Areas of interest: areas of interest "COMAC Shanghai Aviation Industry (Group) Co., Ltd. Basketball Court"
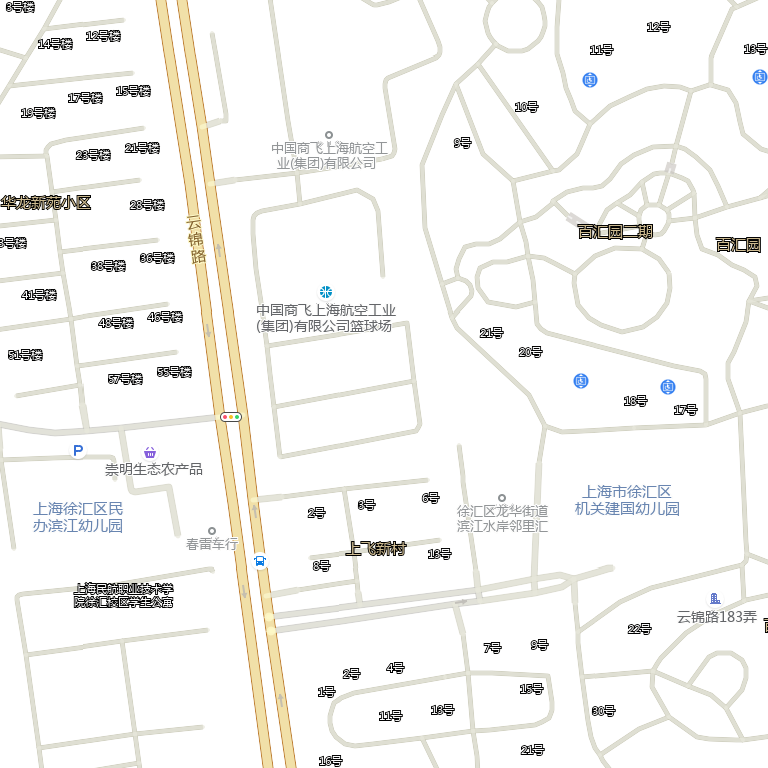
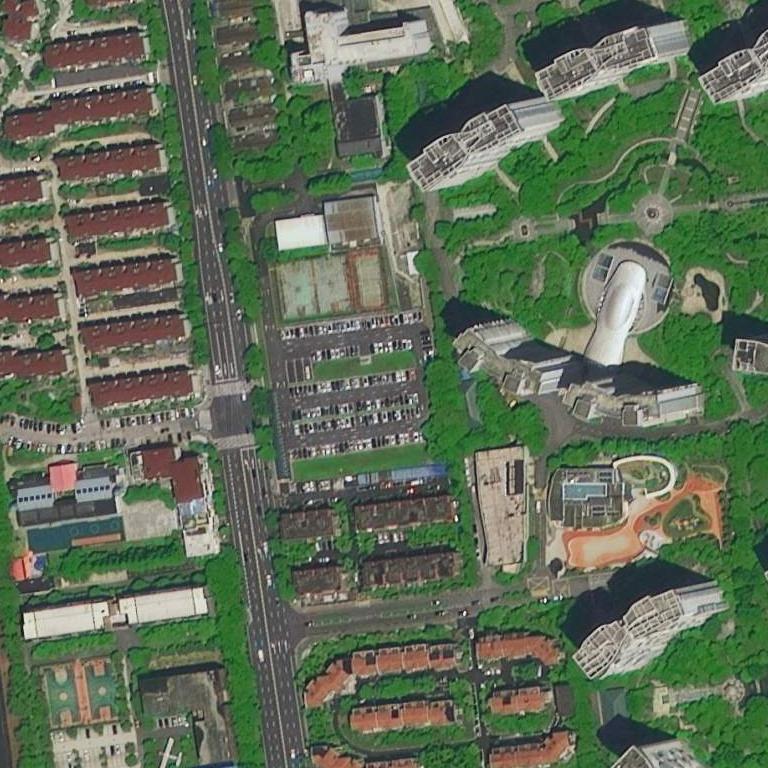